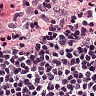
Metastatic tissue present: no